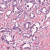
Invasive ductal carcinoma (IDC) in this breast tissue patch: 1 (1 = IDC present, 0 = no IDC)